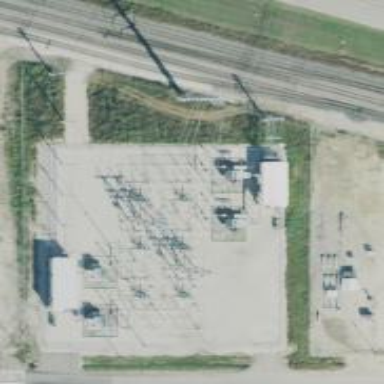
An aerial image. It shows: Switch for power supply.